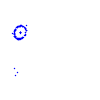
Particle: proton